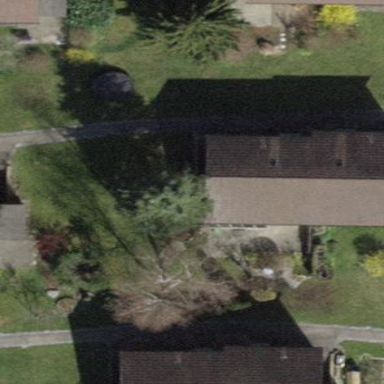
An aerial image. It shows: Semi-detached house with gabled roof.